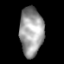
Tissue: lung
Cell type: Epithelial cells
Senescence score: 0.1786
Nuclear area (px): 1126
Mean DAPI intensity: 157.337